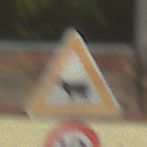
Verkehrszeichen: ViehtriebRechts
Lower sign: Geschwindigkeit10
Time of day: Midday
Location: Outdoor (Suburban)
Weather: PartlyCloudy
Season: NotSpecified
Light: Natural